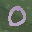
Label: 0